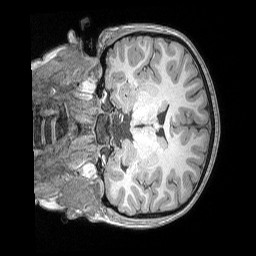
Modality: T1w
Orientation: coronal
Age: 9
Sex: female
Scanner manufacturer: siemens
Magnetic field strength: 3 T
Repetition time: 2.53 s
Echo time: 0.00164 s